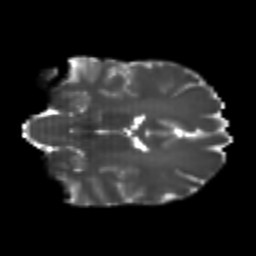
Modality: T2w
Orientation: coronal
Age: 22
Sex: female
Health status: healthy
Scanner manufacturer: philips
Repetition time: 7.384 s
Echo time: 0.08599 s